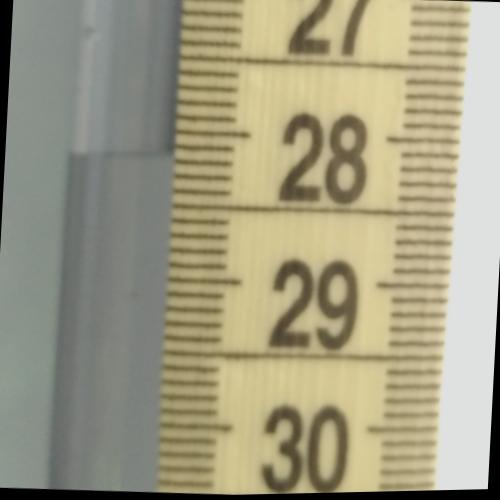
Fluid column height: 28.2 cm